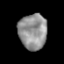
Tissue: prostate
Cell type: T cells
Senescence score: 0.3619
Nuclear area (px): 988
Mean DAPI intensity: 145.808